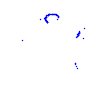
Particle: proton